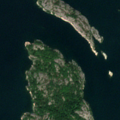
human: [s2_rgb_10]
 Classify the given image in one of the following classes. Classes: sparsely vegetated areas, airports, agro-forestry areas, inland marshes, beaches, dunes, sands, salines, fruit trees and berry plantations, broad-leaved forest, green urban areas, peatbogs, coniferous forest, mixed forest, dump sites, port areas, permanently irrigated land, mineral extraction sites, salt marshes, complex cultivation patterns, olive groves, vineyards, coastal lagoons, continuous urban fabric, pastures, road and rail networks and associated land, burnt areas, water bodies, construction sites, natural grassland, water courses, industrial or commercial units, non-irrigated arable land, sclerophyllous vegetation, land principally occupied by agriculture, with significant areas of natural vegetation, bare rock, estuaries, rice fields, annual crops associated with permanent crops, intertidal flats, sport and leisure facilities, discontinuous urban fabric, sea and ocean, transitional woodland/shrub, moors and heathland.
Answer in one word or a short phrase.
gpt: broad-leaved forest, sea and ocean